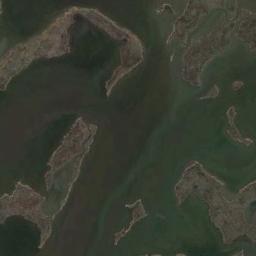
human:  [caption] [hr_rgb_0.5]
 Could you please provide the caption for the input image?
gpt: Brown trivial bare land in the river in a wetland .

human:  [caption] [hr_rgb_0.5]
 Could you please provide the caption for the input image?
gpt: The wetland consists of bare land and water .

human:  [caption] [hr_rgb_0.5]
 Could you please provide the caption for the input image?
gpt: There is a road near the wetland .

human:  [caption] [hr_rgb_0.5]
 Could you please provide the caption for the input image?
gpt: There are strips of water in this wetland .

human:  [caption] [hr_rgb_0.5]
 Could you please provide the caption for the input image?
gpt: There are many water areas and some bare land on the wetland .